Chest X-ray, AP view. Patient: 32 years old, sex F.
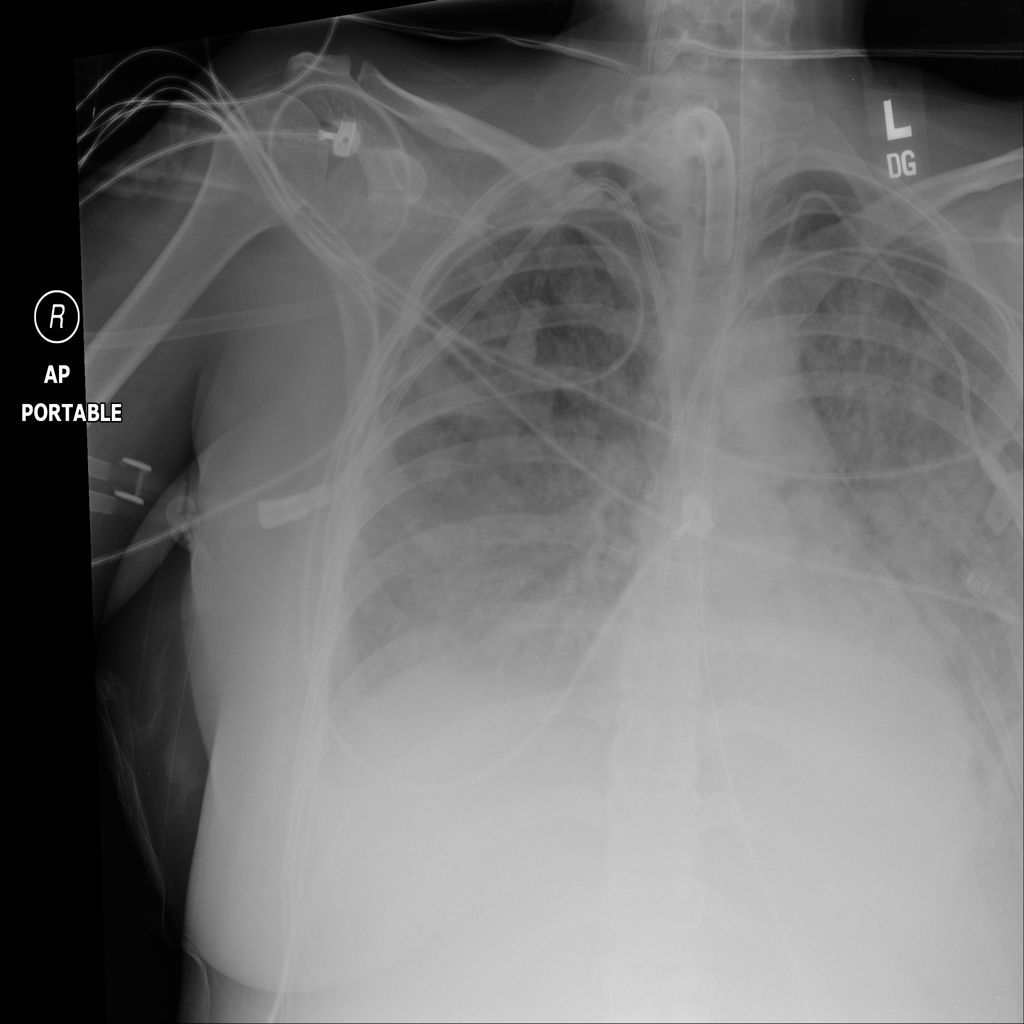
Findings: Atelectasis, Effusion